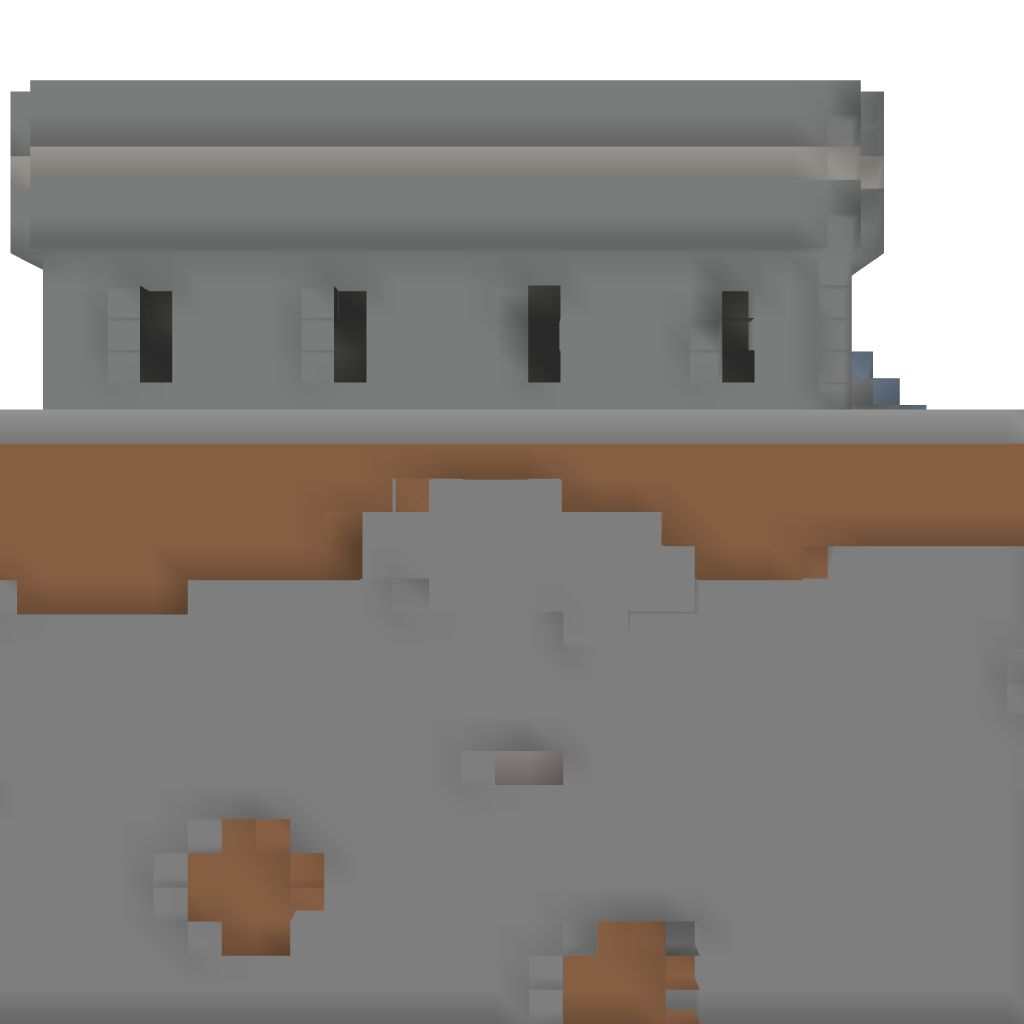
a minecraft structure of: Medium Prison